Question: I am using blockui for "Wait ... loading" pop up. It is working fine, but has one small issue: the overlay is covering only captured screen, not scroll window. If I scroll right, the width is not fully covered (but height is covered fully).
I have only width has problem.
'''
<script language="javascript" type="text/javascript">
$(document).ready(function () {
jQuery('#myAlert').click(function () {
jQuery.blockUI({ message: '<center> <img src="/_layouts/1033/styles/ajax-loaderbar.gif" alt="Loading.." />
<br /> <font size="2" face="Arial" >
<b> Please wait... </b></font></center><br />
<font size="2" face="Arial" ><b>while we load all your information.</b></font>'});
});
});
</script>
'''

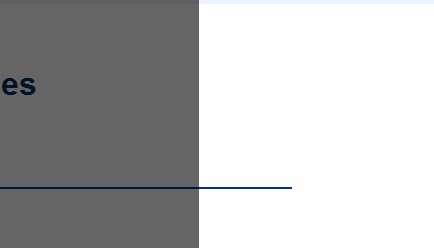
Answer: The blocking element should be an immediate child of the BODY tag. It should be nested like this:
'''
<html>
<!-- etc -->
<body>
<div id="domMessage"></div>
...
'''
And not this:
'''
<html>
<!-- etc -->
<body>
<div id="some-other-div">
<div id="domMessage"></div>
</div>
...
'''